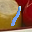
Label: 1